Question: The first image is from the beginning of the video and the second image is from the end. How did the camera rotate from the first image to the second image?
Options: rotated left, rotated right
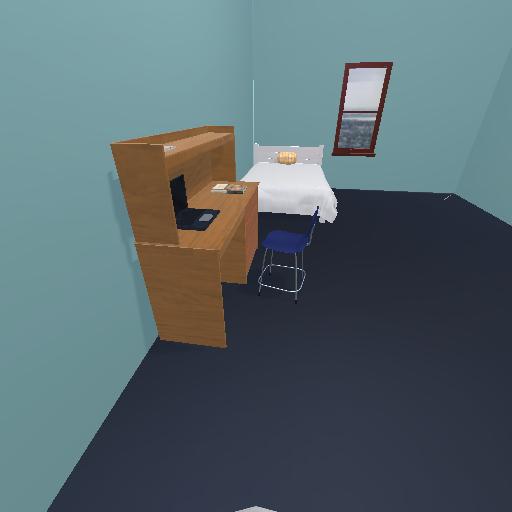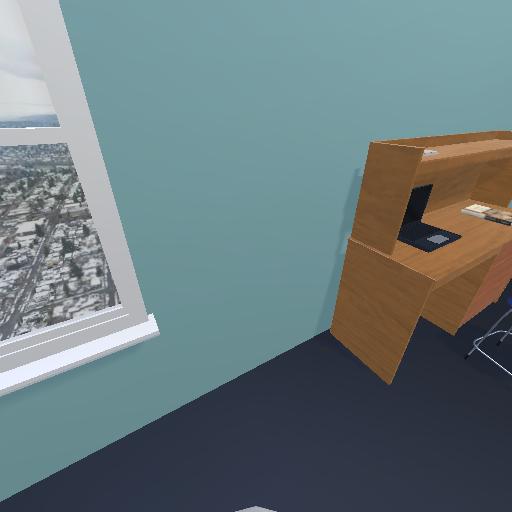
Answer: rotated left